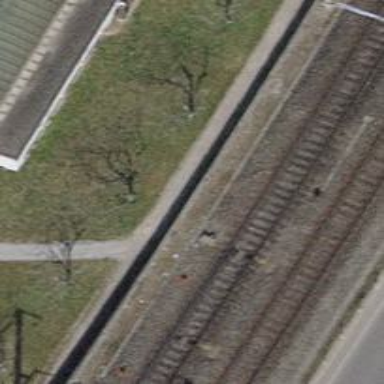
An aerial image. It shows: Railway switch.